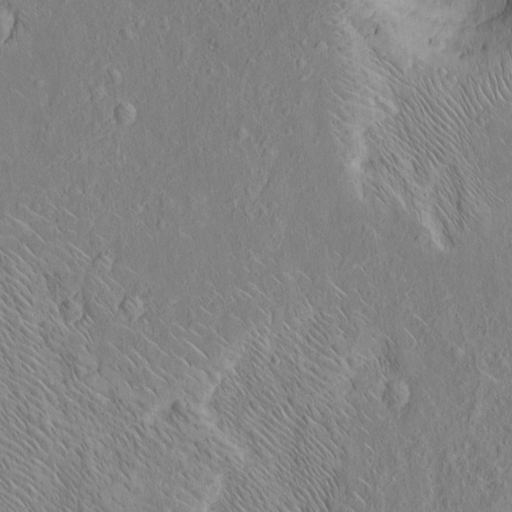
Classes present: Background, Cone